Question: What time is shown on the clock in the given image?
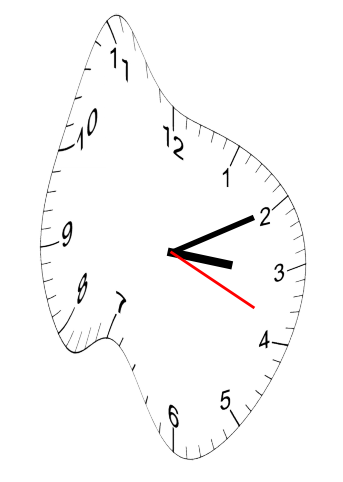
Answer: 03:10:19